Field crop: maize
Growth stage: 2
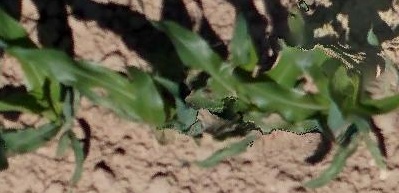
Species: maize